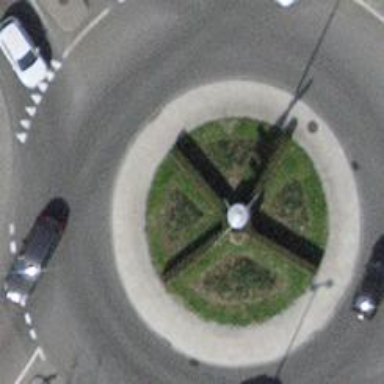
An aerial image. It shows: High mast lamp mount serving as guidepost.